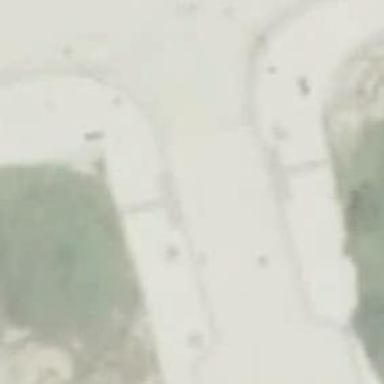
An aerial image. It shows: Uncontrolled zebra crossing on the road.